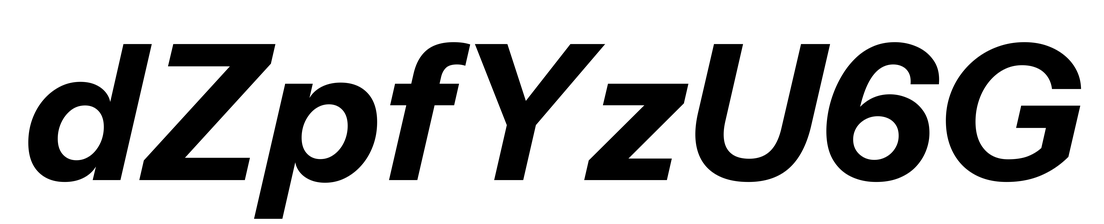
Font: InstrumentSans-Italic_Bold_Italic